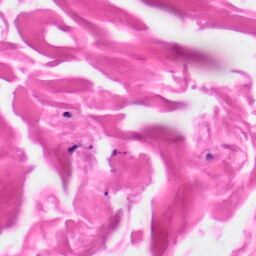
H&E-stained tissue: Skin